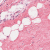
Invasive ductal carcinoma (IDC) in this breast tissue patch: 0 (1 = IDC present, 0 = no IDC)